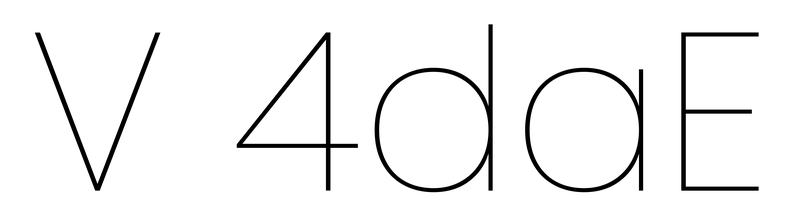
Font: Poppins-Thin